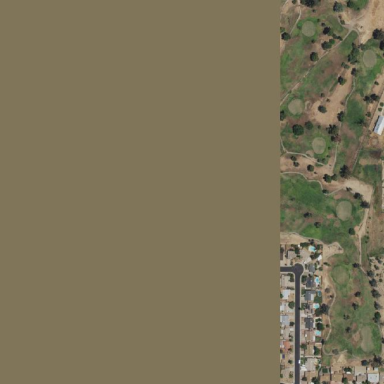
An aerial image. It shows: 18-hole golf course classified as leisure land.